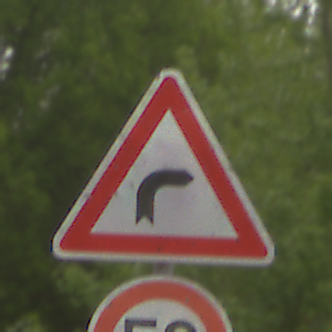
Verkehrszeichen: KurveRechts
Zusatzzeichen unten: Geschwindigkeit50
Umgebung: Outdoor, Nature
Tageszeit: MorningAfternoon
Wetter: Overcast
Licht: Natural
Jahreszeit: NotSpecified
Kontrast: LowContrast